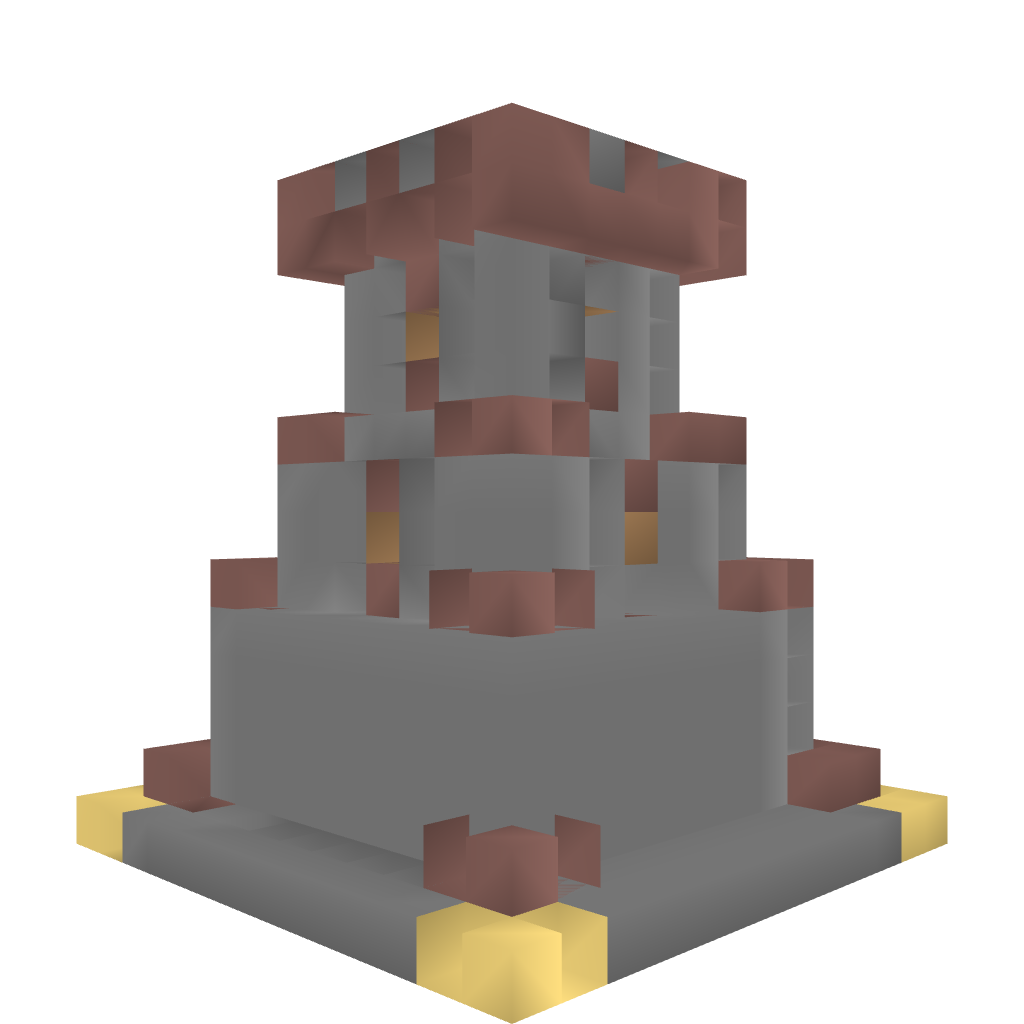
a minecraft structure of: Small Medieval Defense Post bad low quality